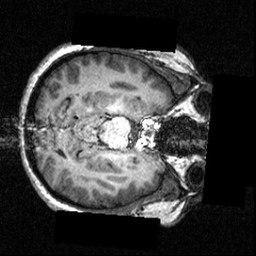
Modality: T1w
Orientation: axial
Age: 20
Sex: female
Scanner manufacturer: siemens
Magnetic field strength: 3.951 T
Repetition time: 1.5 s
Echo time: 0.00335 s